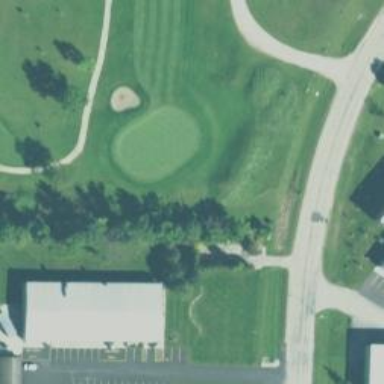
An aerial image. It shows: View of golf hole.